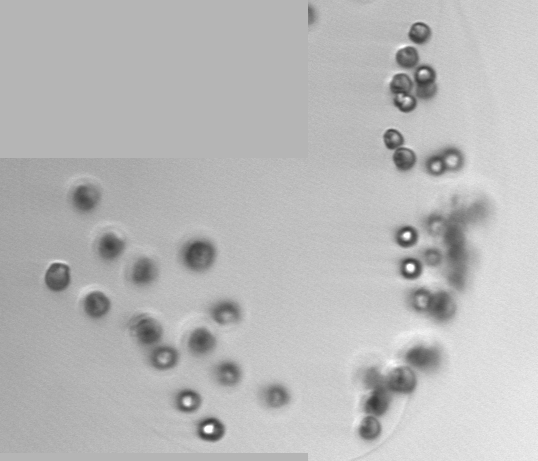
Label: Phaeocystis